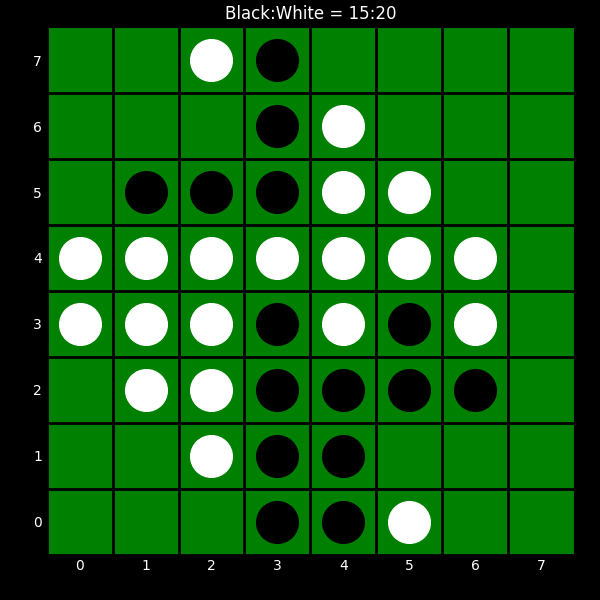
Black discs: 15
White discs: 20